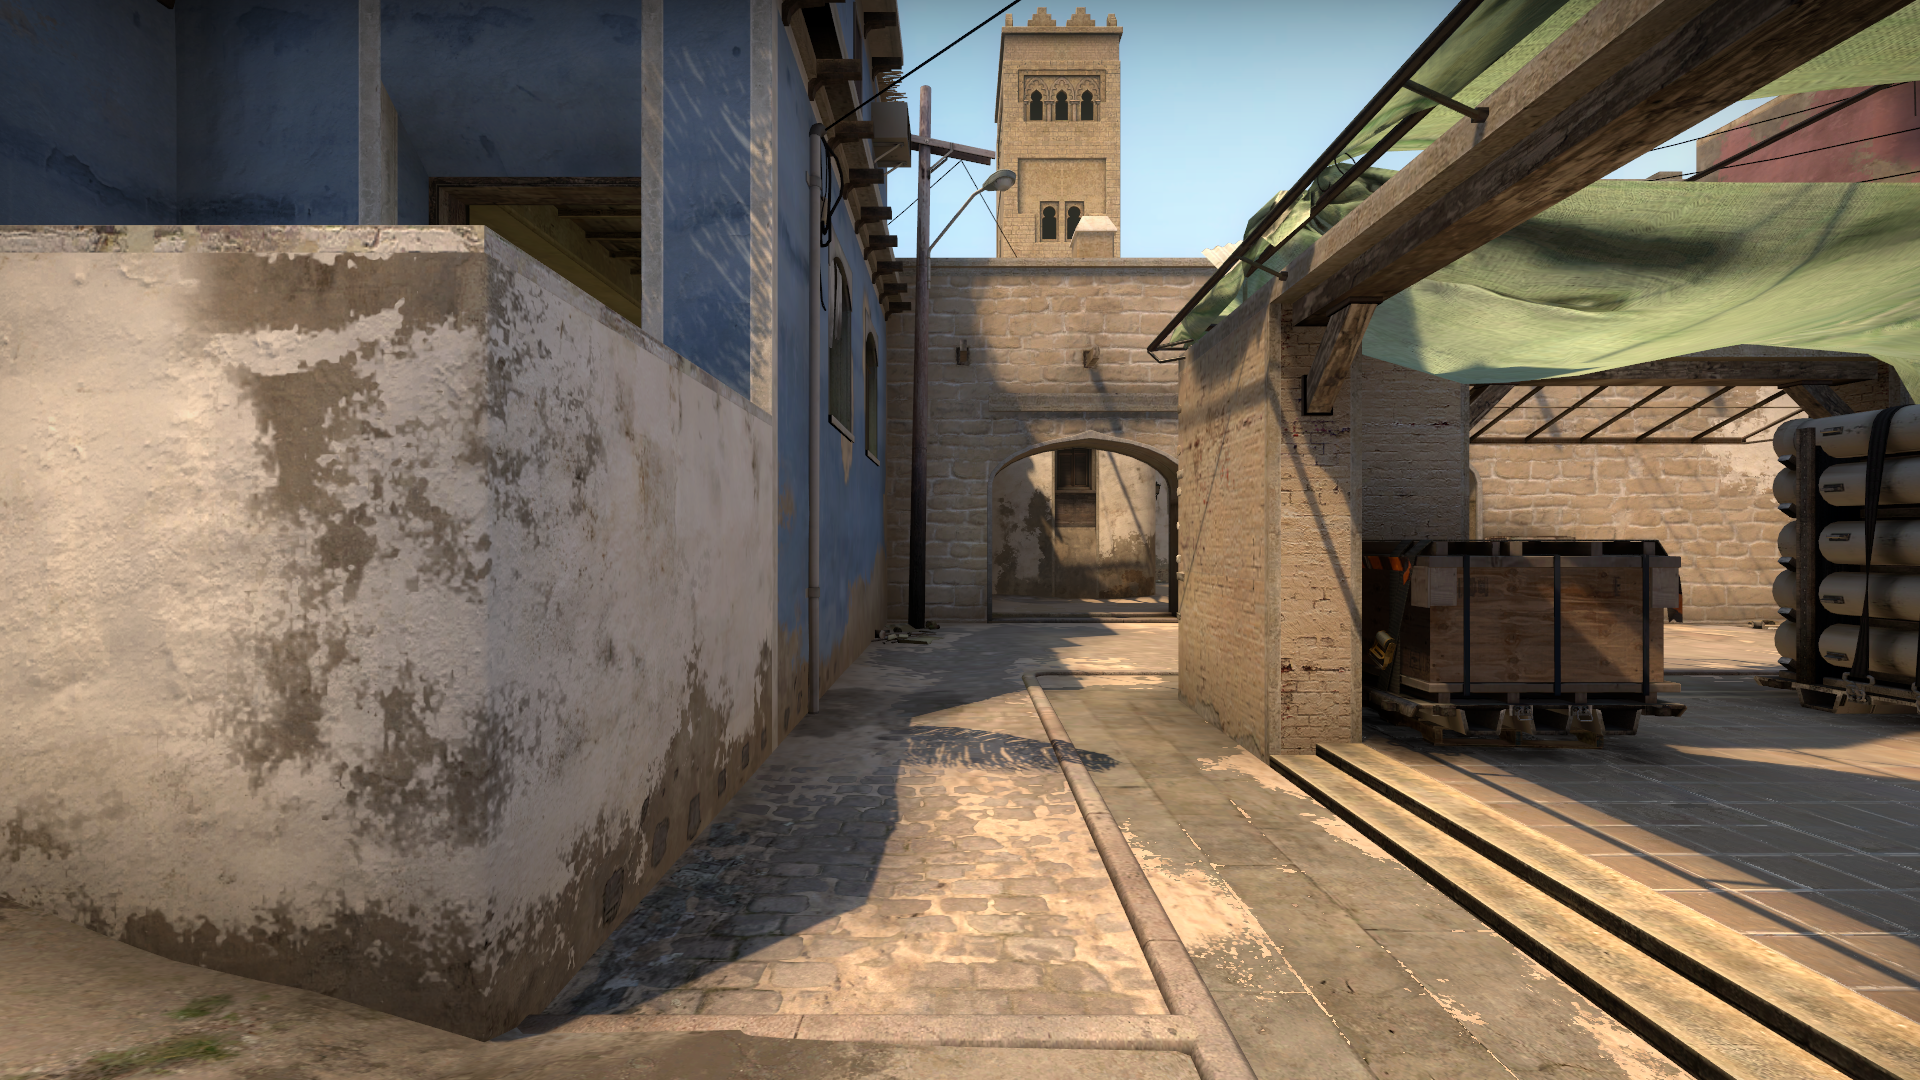
Map: de_mirage